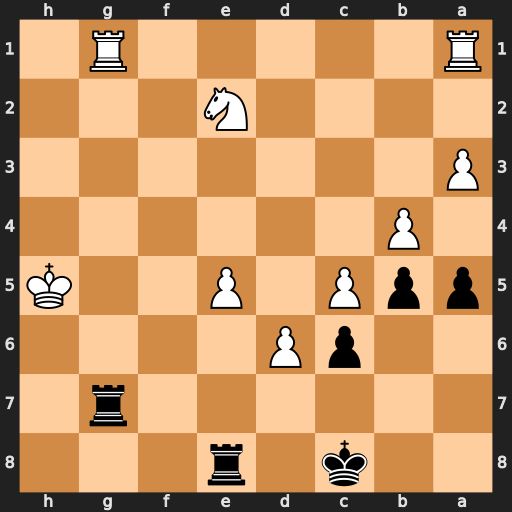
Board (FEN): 2k1r3/6r1/2pP4/ppP1P2K/1P6/P7/4N3/R5R1
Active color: b
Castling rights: -
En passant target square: -
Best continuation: Rh8#